Question: I guess I've just gotten spoiled with Consolas working on my local development machine. But at work we do a lot of development remotely via Remote Desktop, where any fonts requiring ClearType look .
I mean, at this:

Normally I'm not a big fan of Courier New, but in this scenario it beats Consolas, along with all the other otherwise great-looking programmer fonts I've found (which all seem to require ClearType or some other rendering effect that apparently isn't available through Remote Desktop, at least from Windows XP) hands-down.
Can someone suggest any high-quality fonts suitable for programming that will still look good through Remote Desktop?
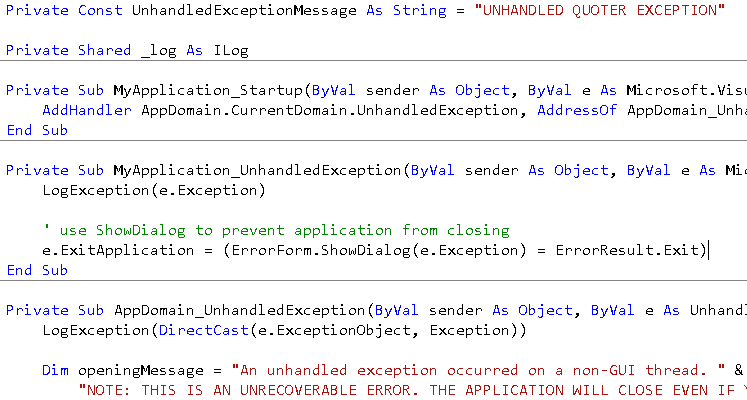
Answer: Follow this guide - perhaps it's just a configuration issue:
<URL>
The above guide shows you how to do this for every windows OS supporting clear type.
Dave